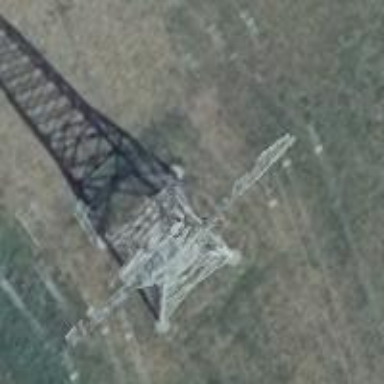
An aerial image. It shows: Lattice tower used for power transmission. The power line management is straight.